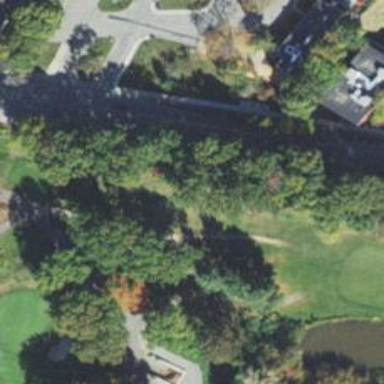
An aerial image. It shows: Path for both roads and golfers.